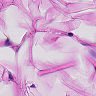
Metastatic tissue present: no